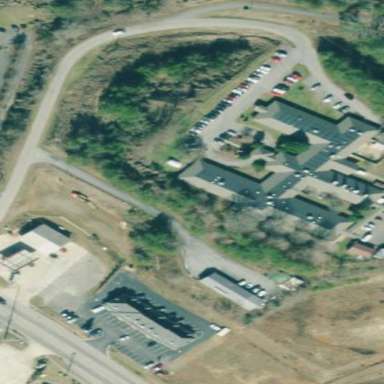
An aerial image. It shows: Nursing home building.